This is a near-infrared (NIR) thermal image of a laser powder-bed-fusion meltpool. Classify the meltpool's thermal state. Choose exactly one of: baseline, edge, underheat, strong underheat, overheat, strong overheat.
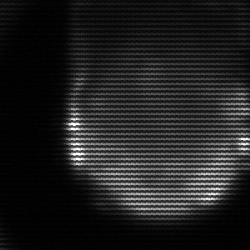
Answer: edge